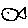
Label: fish